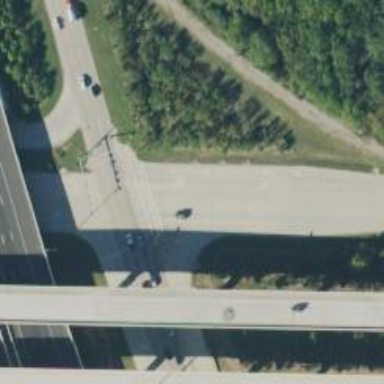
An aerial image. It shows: Secondary link road.